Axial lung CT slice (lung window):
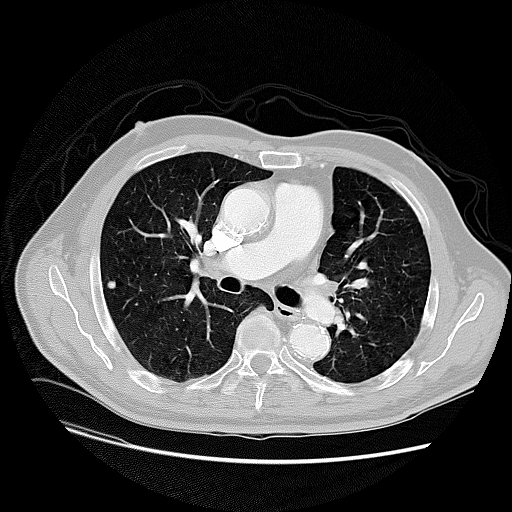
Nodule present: yes
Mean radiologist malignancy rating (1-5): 2.5